Question: I want to develop real time chat with channels and these are my needs:
> - - - - -
I see two different architectures to achieve this:
-
1. Which architecture I should choose and why? The key is the user id cannot be obtained from client, because it can be malformed. So in the first architecture I think on every socket message I should attach PHPSESSID value from cookie and on sever-side retrieve PHP session from Redis. Am I right or there is better way to get user id?
2. I wonder if getting user id in second architecture can be done differently?
I choosed , cause it is very powerful and allows to communicate many different language applications in real time. After studying examples, I come up with this:
- On every login user have generated secret key in database.- PHP client (Thruway) connect to Crossbar server and register custom WAMP-CRA authenticator- User's browser connect to Crossbar server and is challenged. Secret and auth_id (user id) are loaded from DB with page load, so it
can accomplish challenge and send response.- PHP authenticator search in DB for user with provided secret and id equal to auth_id. If there is, then it successfully authenticate
session. Now we can trust that auth_id is real user id.
These are my question:
1. How I can get auth_id on subscribe?
2. I also added cookie authentication and browser is remembered after authentication. But when I look in Chrome DevTools there is any cookie nor value in local storage. Even after clearing cache my browser is still remember by Crossbar. I wonder how it is possible?
Maybe I was misunderstood, but the main question was choosing appropriate architecture and getting trusted user id. There was no attention so I awarded bounty and after that I was downvoted. I read a lot about real-time apps and finally decided to use , so I edited question to be related to it. Then people started upvoting, proposing another architectures, but not really answering my questions. After all I managed to do it myself and presented my answer.
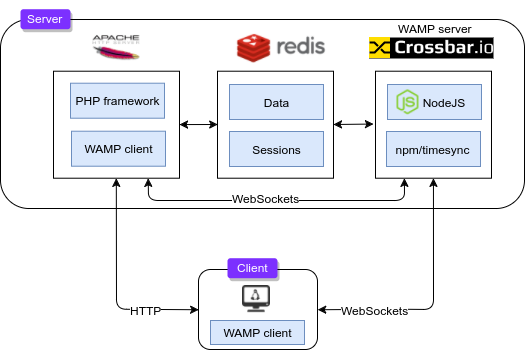
Answer: # About getting user id:
Every real-time chat examples which I saw, was getting id from client. It is unsafe, because client easily can manipulate it, so I needed to find another method. After reading <URL> I finally figured out that I have to authenticate user not only in app, but also in . I choosed the dynamic WAMP-CRA method and implemented as following:
- <URL>- - Workflow:
1. Every loaded page contain user id and secret key loaded from db: <script>
auth_id = '<?php echo $user->id ?>';
secret_key = '<?php echo $user->secret_key ?>';
</script>
2. User browser connect to Crossbar.io server and get response with challenge from custom authenticator.
3. It calculate signature using key and send along with auth_id to Crossbar.io server
4. Authenticator gets from DB secret for provided auth_id and calculate signature. Then signatures are compared and if they are equal then authentication is successfull.
5. Now auth_id contain user id and we can trust its value. Now you can refer section 'How I can get auth_id on subscribe?'.
# Answers:
> How I can get auth_id on subscribe?
By default publishers and subscribers does not have any knowledge about each other, but <URL> show there is option to change it by configuring disclosure of caller identity. Then you can get auth_id from callback details:
- PHP:'''
$onEvent = function ($args, $argsKw, $details, $publicationId) use ($session) {
$auth_id = $details->publisher_authid;
...
}
$session->register('com.example.event', $onEvent);
'''
- JS:'''
function on_event(args, kwargs, details) {
auth_id = details['publisher_authid'];
...
}
session.subscribe('com.example.event', on_event);
'''
---
> I also added cookie authentication and browser is remembered after authentication. But when I look in Chrome DevTools there is any cookie nor value in local storage. Even after clearing cache my browser is still remember by Crossbar. I wonder how it is possible?
First of all, clearing cache and hard reload does not remove cookies. When I was asking this question there was any cookie presented, but today I can see 'cbtid':

There was Chrome update two days ago, so maybe this was caused by bug in previous version.